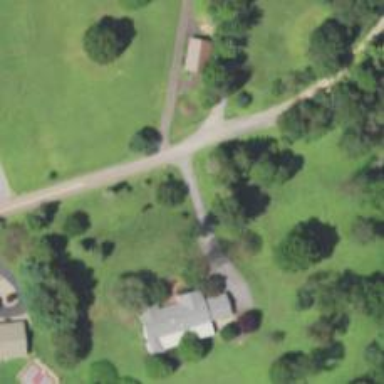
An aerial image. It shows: Driveway leading to service road.